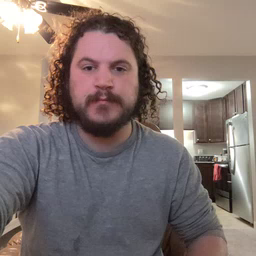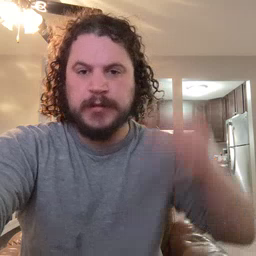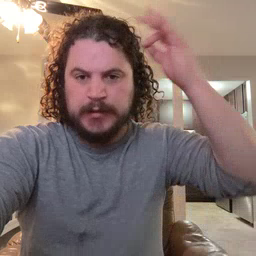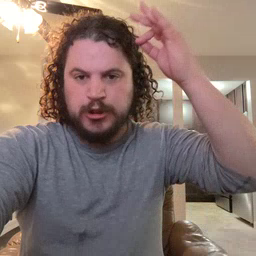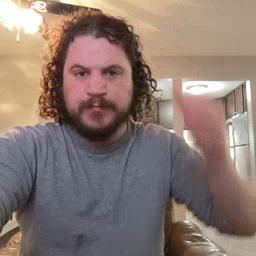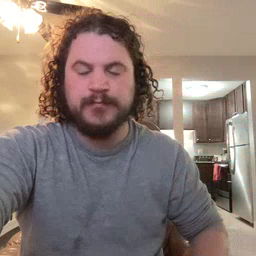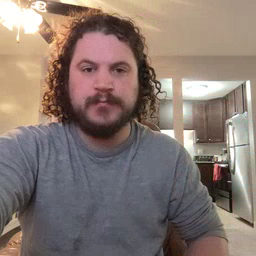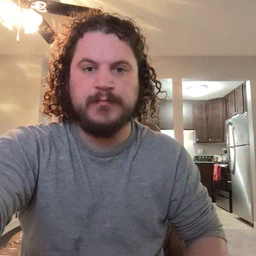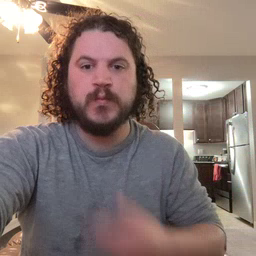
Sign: hair